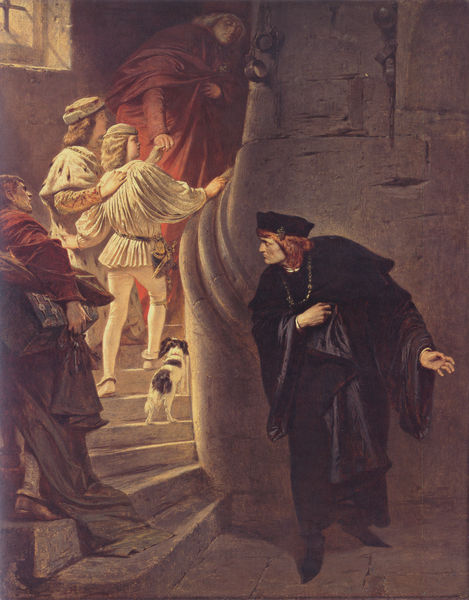
Titel: Die Gefangensetzung der Kinder König Edwards IV. im Tower
Künstler: Karl Theodor von Piloty
Standort: München
Institution: Neue Pinakothek
Schlagwörter: dunkel, gemälde, hand, mann, schatten, umhang, weiß, frauen, menschen, braun, fenster, frankreich, frau, geste, grau, haar, hell, hut, hüte, kleid, licht, männer, schmuck, schwarz, szene, blick, gebäude, gürtel, haus, hund, rot, schloss, tier, haube, malerei, rock, alt, anzug, blond, hemd, hose, kappe, kappen, mütze, mützen, wand, architektur, bluse, diener, falten, geschichte, halten, hermelin, historie, kleidung, mensch, messer, pelz, stein, steine, ärmel, hände, innenraum, schauen, öl, brüstung, gitter, kirche, geistlicher, gewand, haare, mantel, reich, stoff, stoffe, adel, locken, renaissance, genre, kinder, rund, turm, beine, fell, fesseln, perücke, hündchen, farbig, füße, beobachten, schuhe, hosen, jungen, knaben, hemden, kette, mauer, tag, ziehen, romantik, treppe, treppen, bischof, gefolge, könig, aufgang, geländer, stufe, stufen, edel, junge, skepsis, rit, rothaarig, strümpfe, truhe, knabe, buch, fuss, burg, strahlen, tageslicht, mauerwerk, richard, dieb, gefangen, schwarzweiß, verbrecher, kiste, kardinal, tasche, schuh, ritter, gemäuer, schein, barett, jüngling, pelzmantel, fenstergitter, kerker, mauern, vorsicht, rotbraun, verfolgung, dolch, mittelalter, märchen, strumpfhose, wams, entführung, priester, treppenhaus, prinz, mönch, historiengemälde, historismus, verbeugung, schwaru, umhänge, heimlich, platten, versteck, strumpfhosen, kaufleute, schlüssel, schlüsselbund, wendeltreppe, verführen, brüder, neugier, steinboden, hermelinmantel, spirale, kästchen, führen, aufstieg, schatz, bruder, prinzen, steigen, buckel, kledi, schnabelschuhe, spindeltreppe, treppenaufgang, aufsteigen, tower, renessaince, handlauf, jünglinge, lauschen, folge, steinstufen, steintreppe, hunf, geheim, pädophilie, köter, spaniel, pagen, pelzumhang, page, bischoff, knappen, schuhwerk, turmtreppe, führer, entführt, shakespeare, verfolger, edward, barocl, galänder, schwarzt, hhar, ahnd, hhare, einbrecher, intrige, spion, kereker, lockung, richard iii